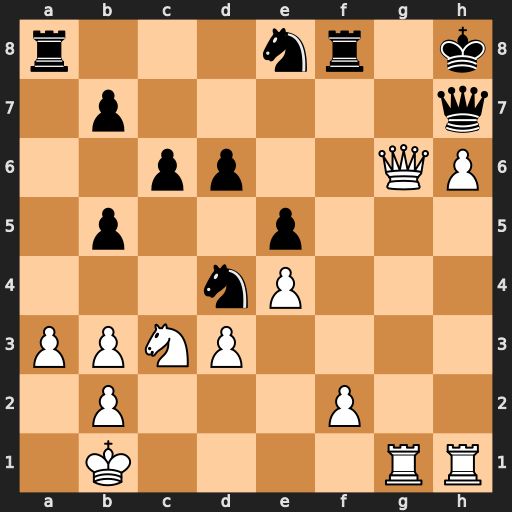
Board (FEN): r3nr1k/1p5q/2pp2QP/1p2p3/3nP3/PPNP4/1P3P2/1K4RR
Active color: w
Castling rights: -
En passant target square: -
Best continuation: Qg7+ Nxg7 hxg7+